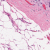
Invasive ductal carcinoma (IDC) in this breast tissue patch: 0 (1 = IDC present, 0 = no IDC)